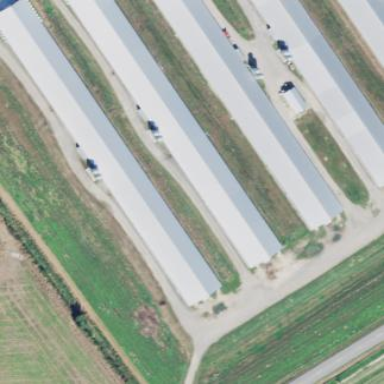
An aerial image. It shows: Farm auxiliary building.